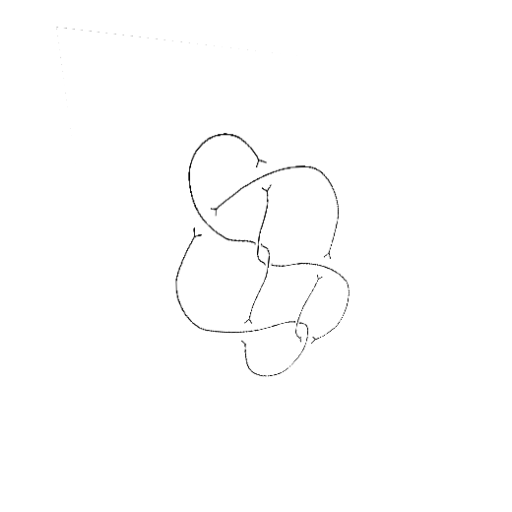
Crossing number: 8